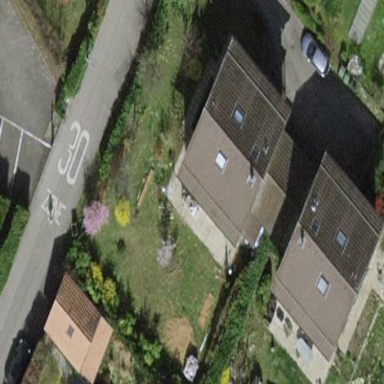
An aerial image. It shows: Garden surrounded by fence.